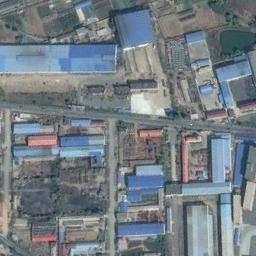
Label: industrial_area